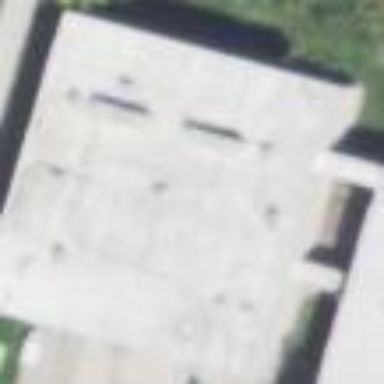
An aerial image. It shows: Warehouse building.